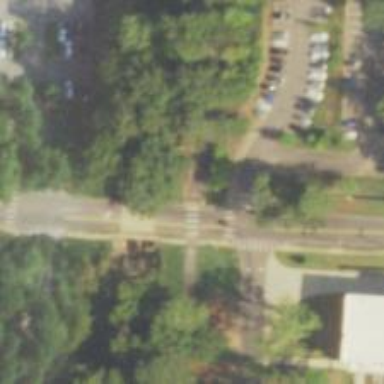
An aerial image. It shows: Marked crossing on asphalt cycleway road.